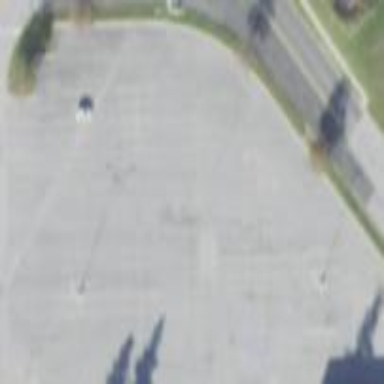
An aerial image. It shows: Parking area with asphalt surface.